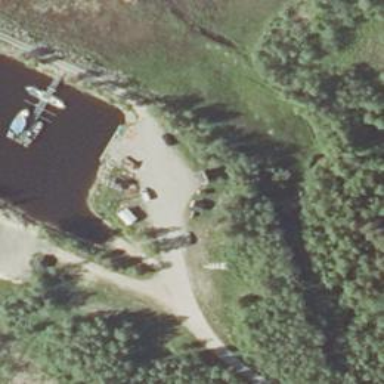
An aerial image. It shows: Bird hide located in leisure land area.